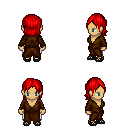
a pixel art fantasy rpg character, female body template, human, tanned skin, brown robe, white pants, red long bangs hairstyle, ghillies, four views (front, back, left, right), 2x2 character sprite sheet, small pixel art, hard edges, no anti-aliasing